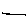
Label: line